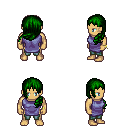
a pixel art fantasy rpg character, male body template, human, tanned skin, chain tabard jacket, teal pants, green left-swept hairstyle, bracelets, four views (front, back, left, right), 2x2 character sprite sheet, small pixel art, hard edges, no anti-aliasing